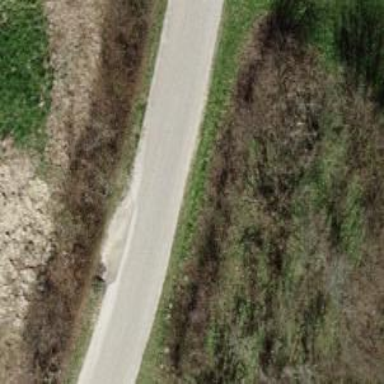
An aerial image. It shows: Unclassified road with paved surface.